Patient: sex M, age 60
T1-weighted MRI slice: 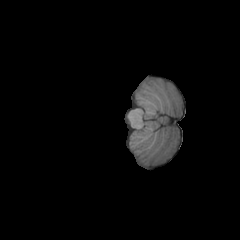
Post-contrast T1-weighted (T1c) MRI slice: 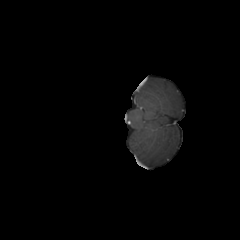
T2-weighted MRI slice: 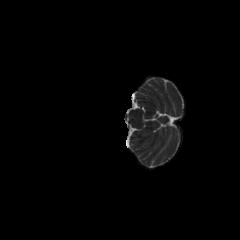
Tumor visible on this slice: no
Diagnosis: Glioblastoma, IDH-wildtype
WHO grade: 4